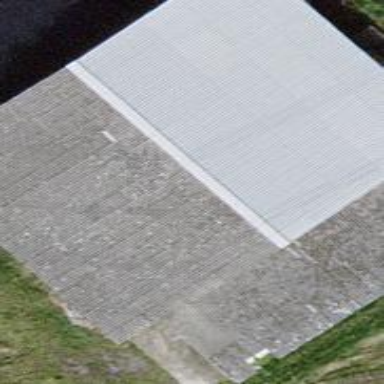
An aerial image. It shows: Rural barn.